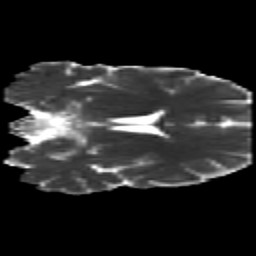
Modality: MD
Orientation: coronal
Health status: healthy
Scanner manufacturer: siemens
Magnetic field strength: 3 T
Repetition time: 10 s
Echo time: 0.092 s